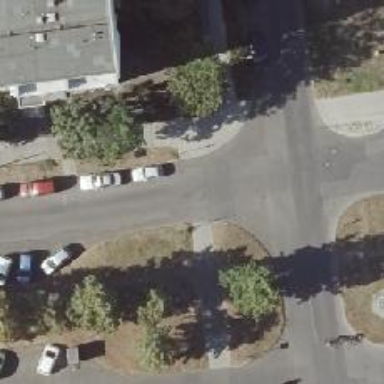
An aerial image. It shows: Uncontrolled road crossing with pedestrian island.